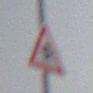
Verkehrszeichen: Vorfahrt
Umgebung: Outdoor, Nature
Tageszeit: MorningAfternoon
Wetter: PartlyCloudy
Licht: Natural
Jahreszeit: NotSpecified
Kontrast: MediumContrast